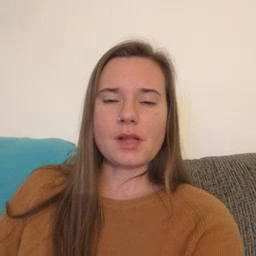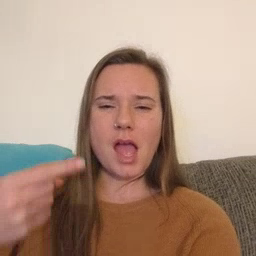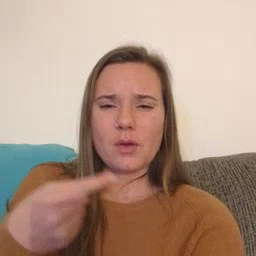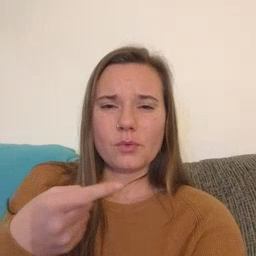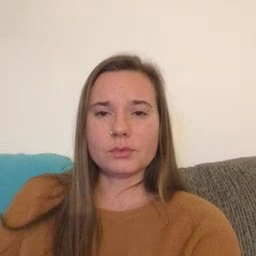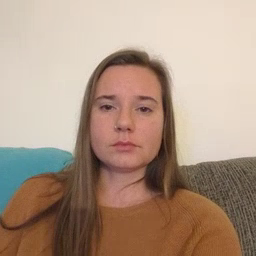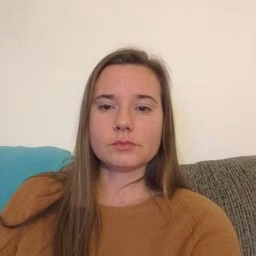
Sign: owie